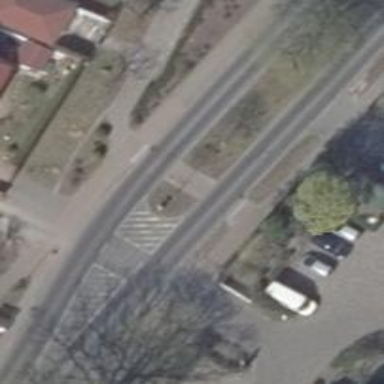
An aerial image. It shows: Uncontrolled crossing with pedestrian island.